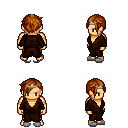
a pixel art fantasy rpg character, male body template, human, tanned skin, brown robe, gold greaves, brunette pixie cut hairstyle, silver tiara, white slippers, four views (front, back, left, right), 2x2 character sprite sheet, small pixel art, hard edges, no anti-aliasing